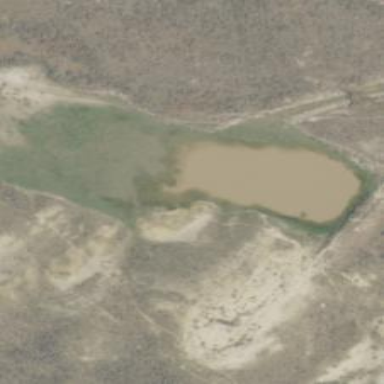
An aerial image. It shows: Reservoir area.